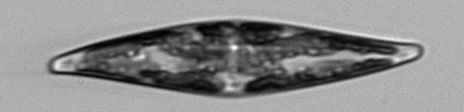
Label: Pleurosigma